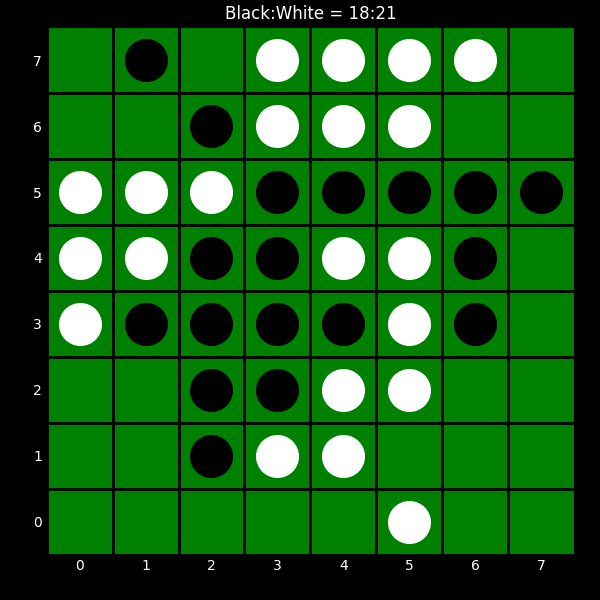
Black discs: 18
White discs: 21